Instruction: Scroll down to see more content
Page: traveler
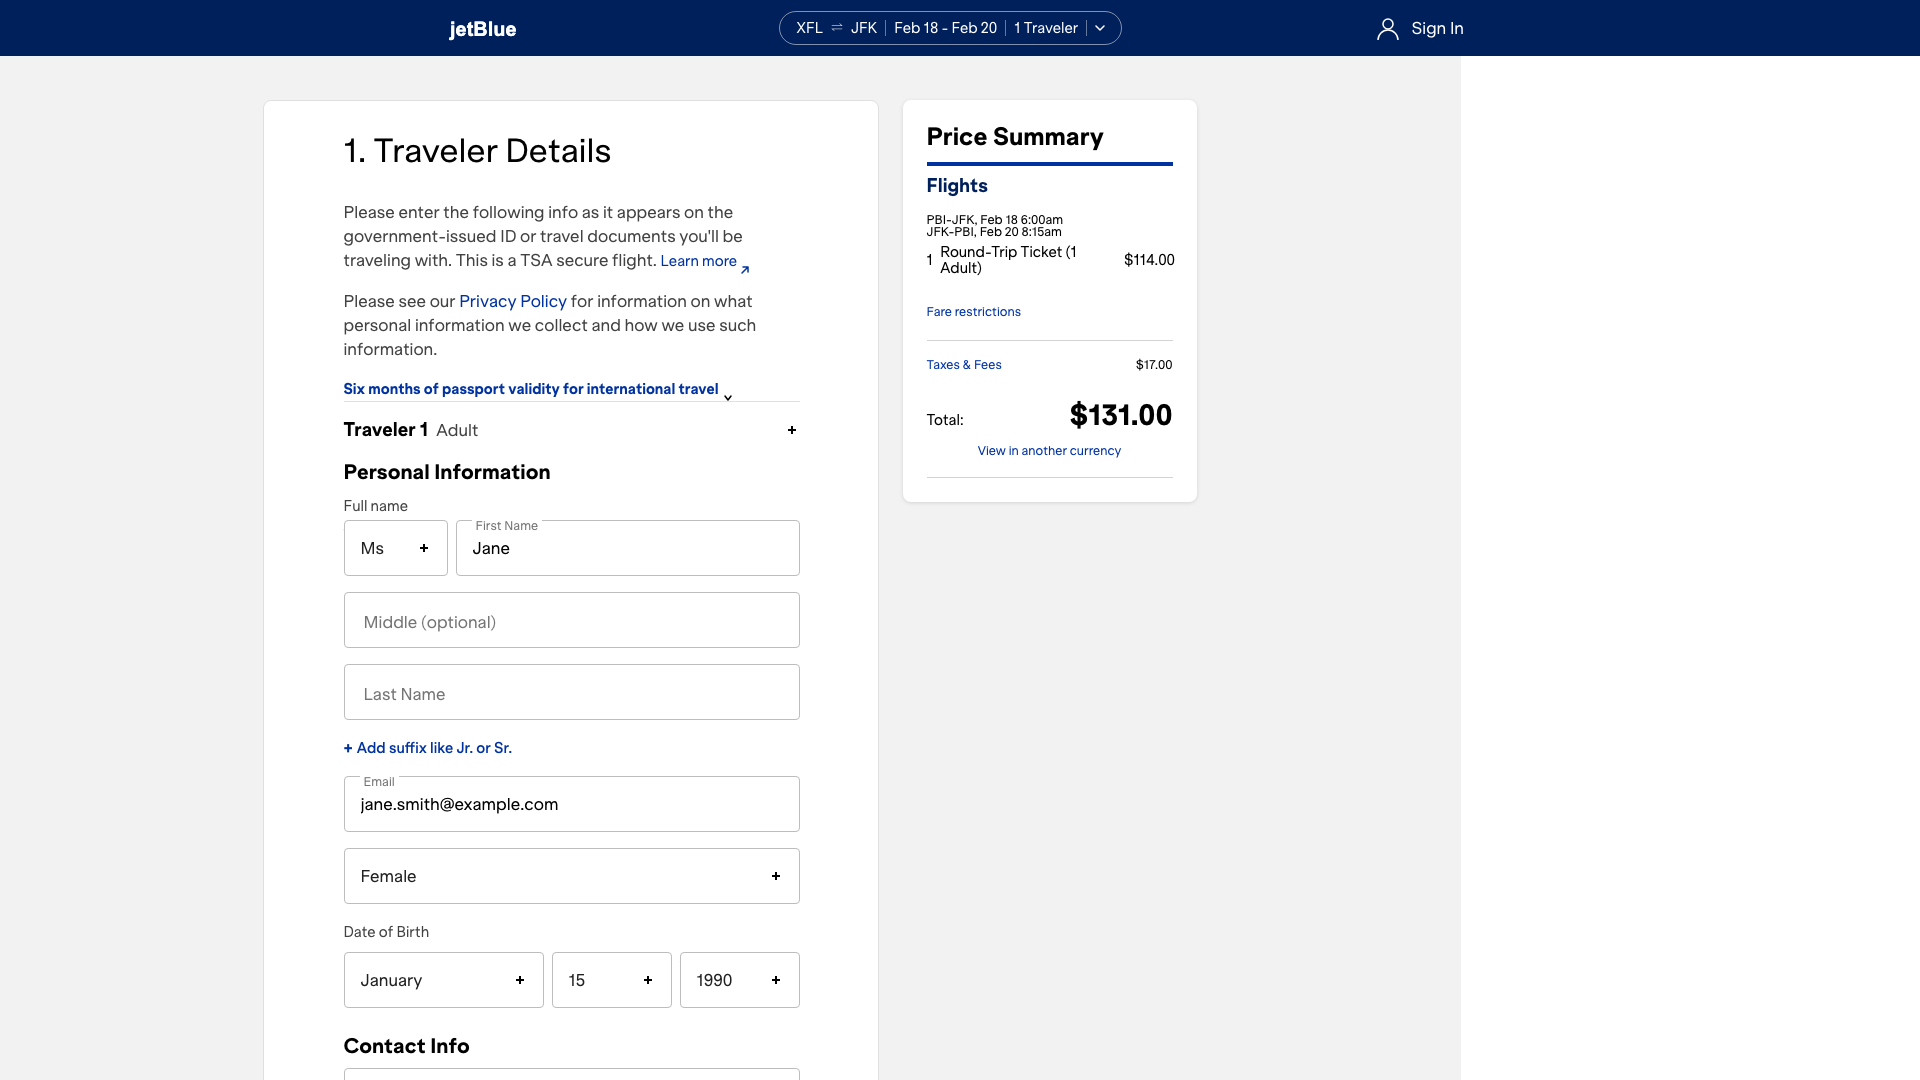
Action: scroll